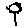
Label: flower